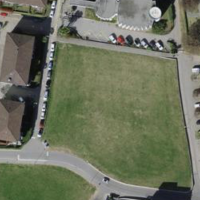
EUNIS habitat code: 55
Species observed at this site:
Juglans regia
Chenopodium album
Neotinea ustulata